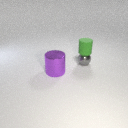
large purple metal cylinder in front of small gray metal sphere